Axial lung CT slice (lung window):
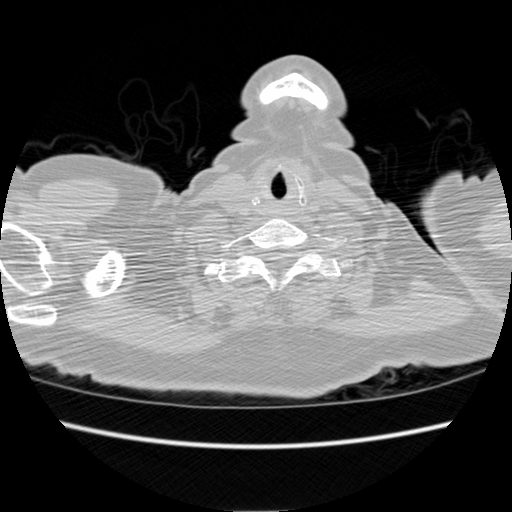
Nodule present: no